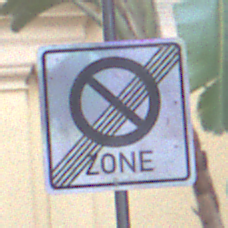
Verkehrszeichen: EndeEingeschraenktesHalteverbotZone
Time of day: MorningAfternoon
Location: Outdoor (Urban)
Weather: PartlyCloudy
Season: NotSpecified
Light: Natural